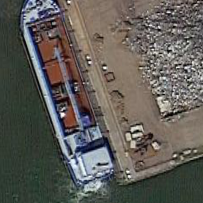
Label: Cargo_ship